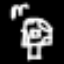
Label: mushroom